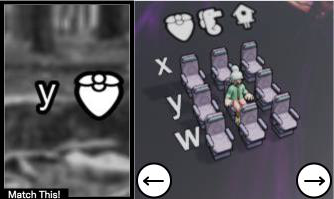
Task: seats
Answer: no